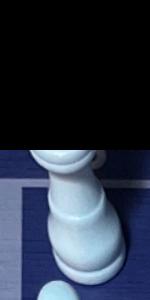
Label: King_White